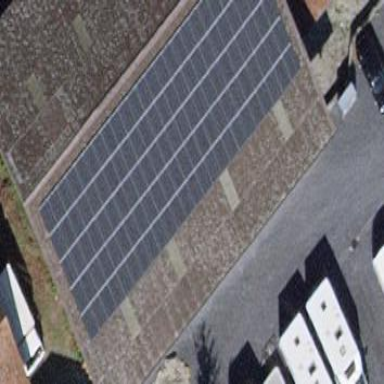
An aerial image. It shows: Solar photovoltaic panel generating electricity through small installation.